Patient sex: M
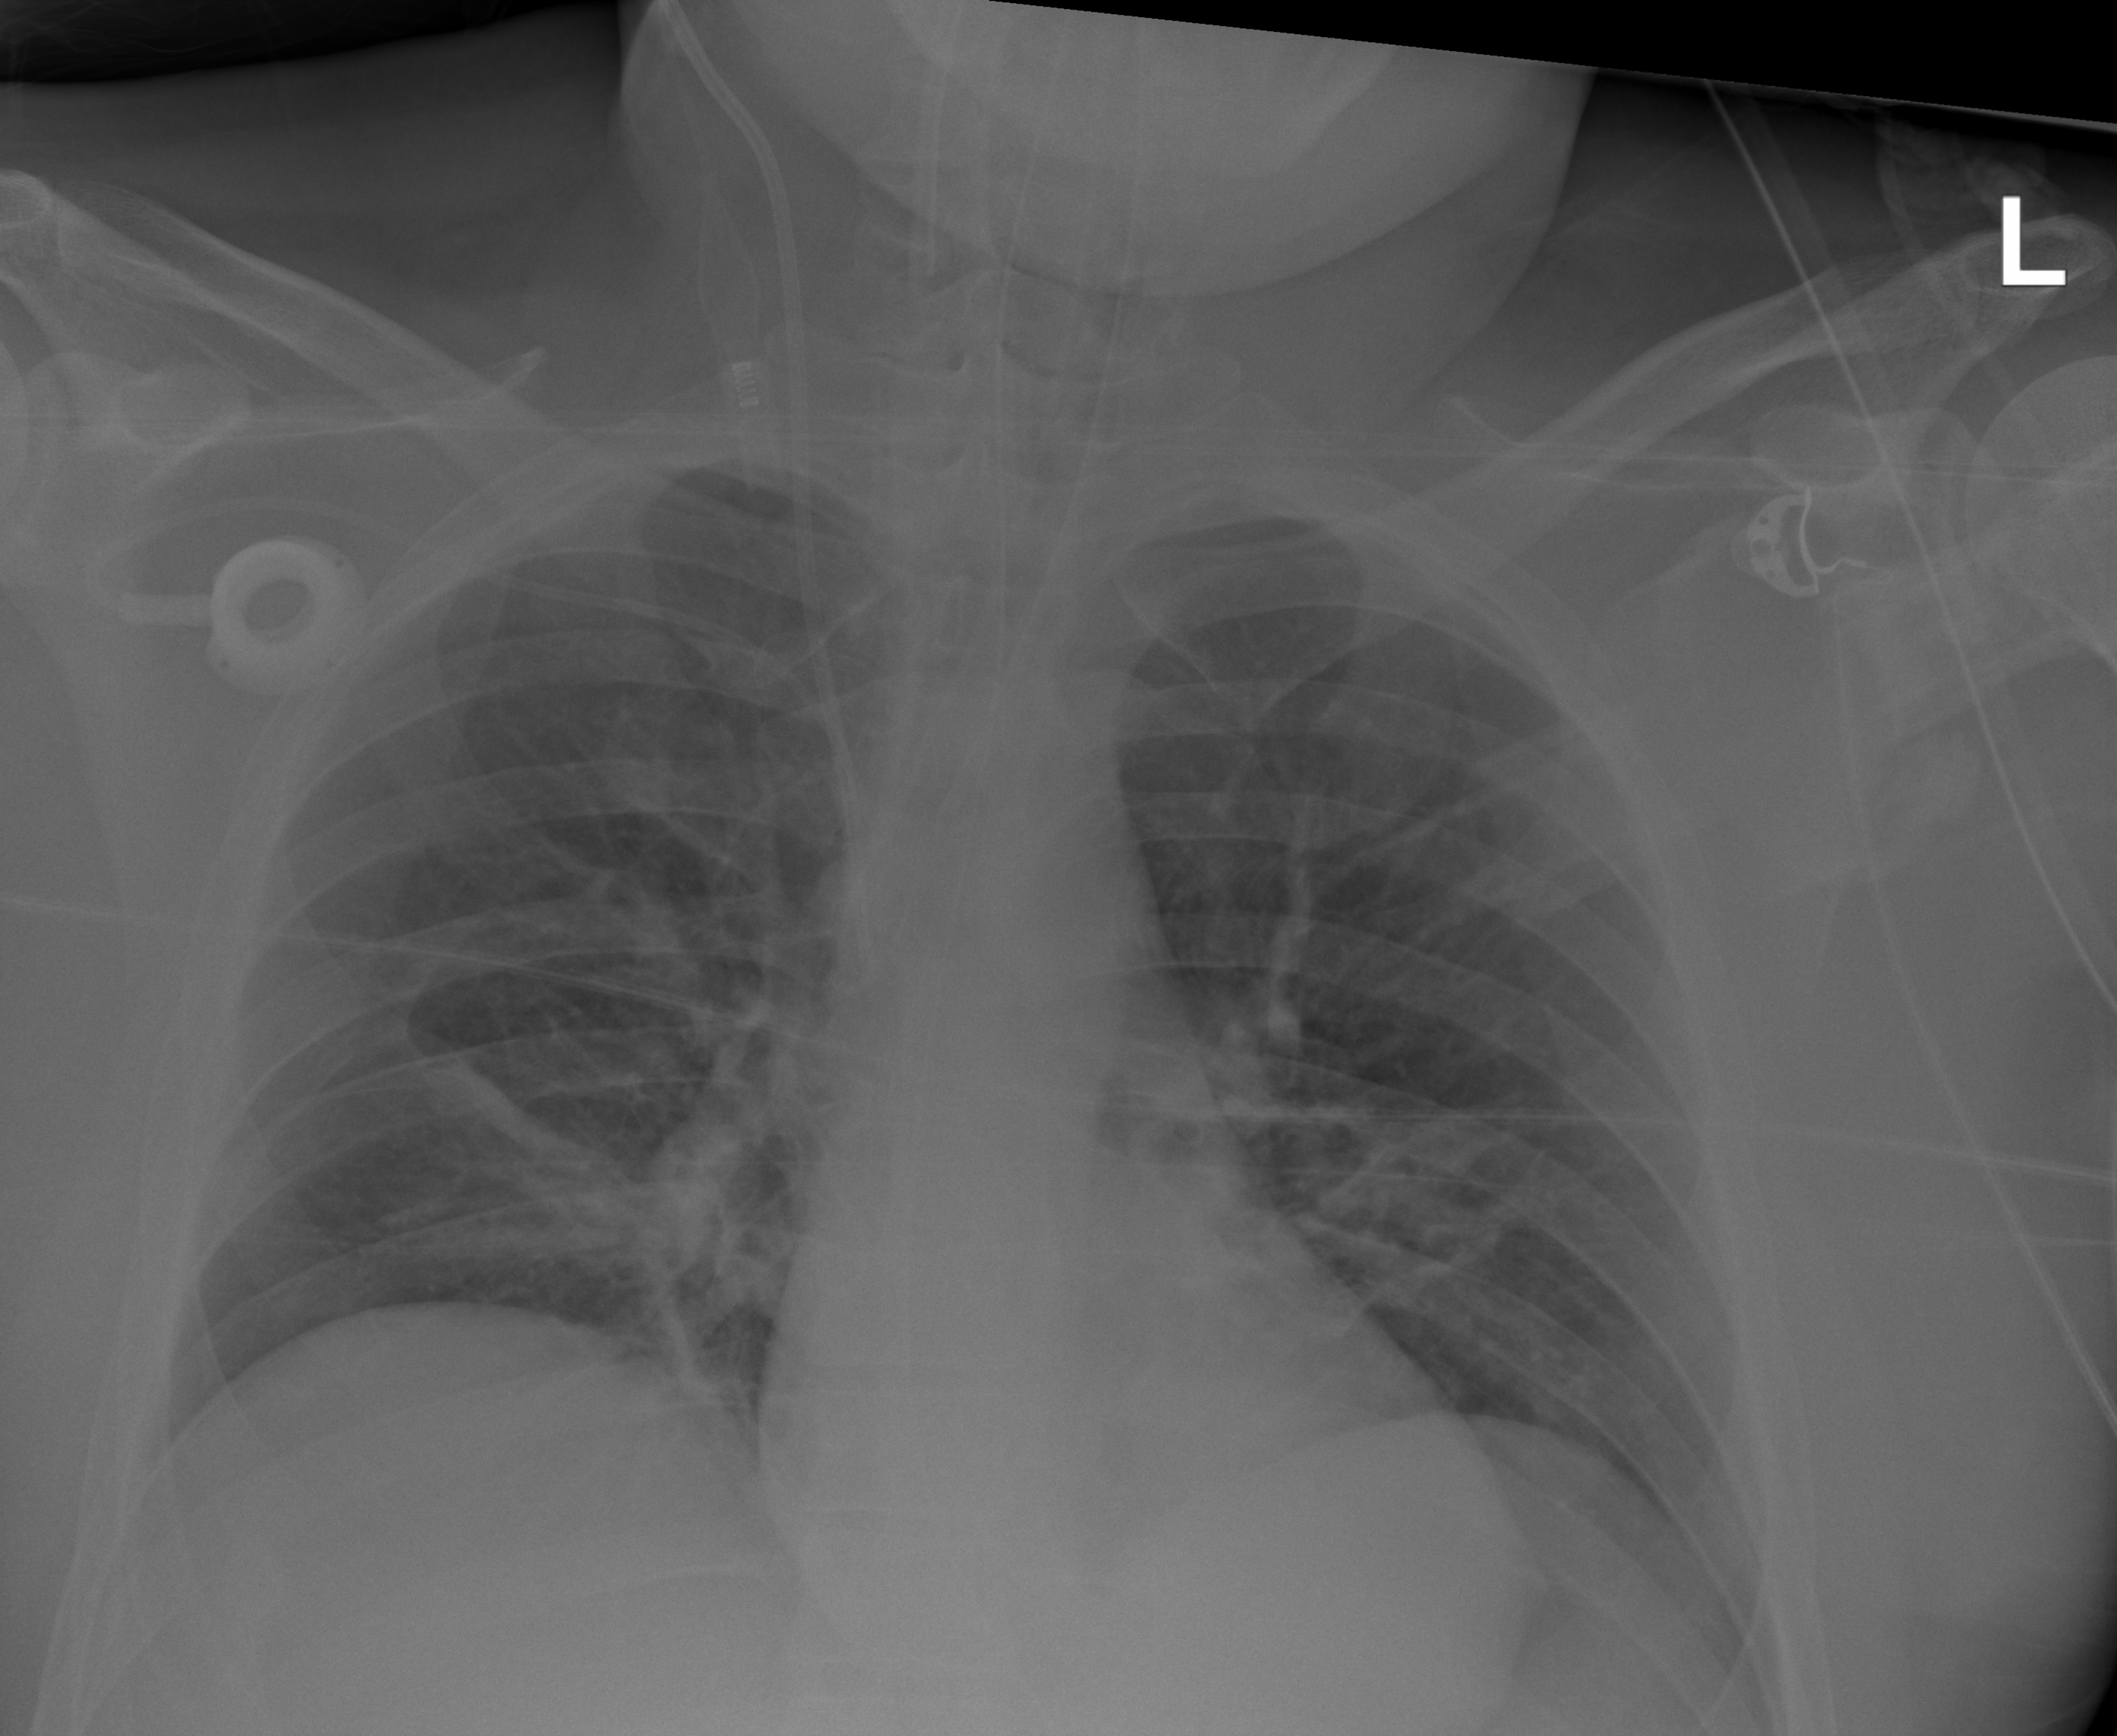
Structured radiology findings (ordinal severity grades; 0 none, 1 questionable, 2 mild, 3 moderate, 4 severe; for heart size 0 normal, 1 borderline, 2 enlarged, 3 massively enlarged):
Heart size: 0
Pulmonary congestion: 2
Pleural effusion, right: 0
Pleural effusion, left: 0
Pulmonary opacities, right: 2
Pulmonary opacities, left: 0
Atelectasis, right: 2
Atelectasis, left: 2